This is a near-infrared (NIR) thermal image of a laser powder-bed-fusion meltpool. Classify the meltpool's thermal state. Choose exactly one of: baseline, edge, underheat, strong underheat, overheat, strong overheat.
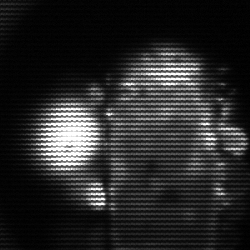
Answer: strong underheat